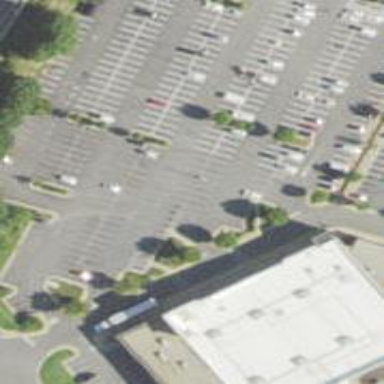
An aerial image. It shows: Parking space.